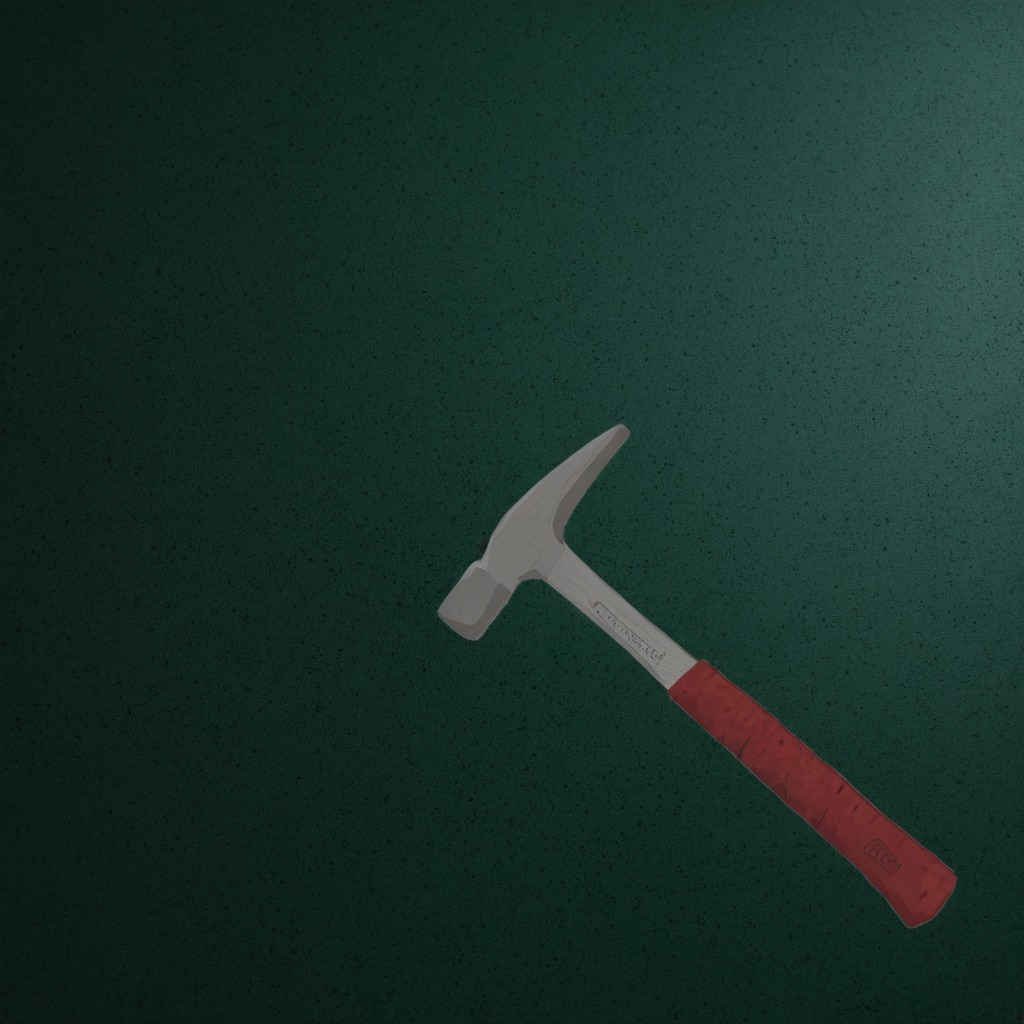
A hammer lies on the clean granite tabletop.